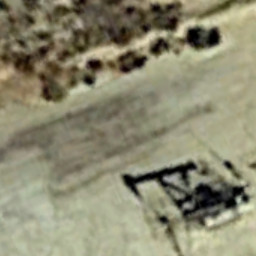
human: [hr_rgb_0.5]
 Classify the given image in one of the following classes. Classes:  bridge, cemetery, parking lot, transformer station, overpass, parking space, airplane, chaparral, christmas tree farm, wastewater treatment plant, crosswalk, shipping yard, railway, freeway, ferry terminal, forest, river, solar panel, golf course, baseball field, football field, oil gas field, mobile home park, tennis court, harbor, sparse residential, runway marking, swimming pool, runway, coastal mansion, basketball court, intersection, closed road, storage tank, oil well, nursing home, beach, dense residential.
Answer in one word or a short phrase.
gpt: oil well